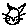
Label: cat